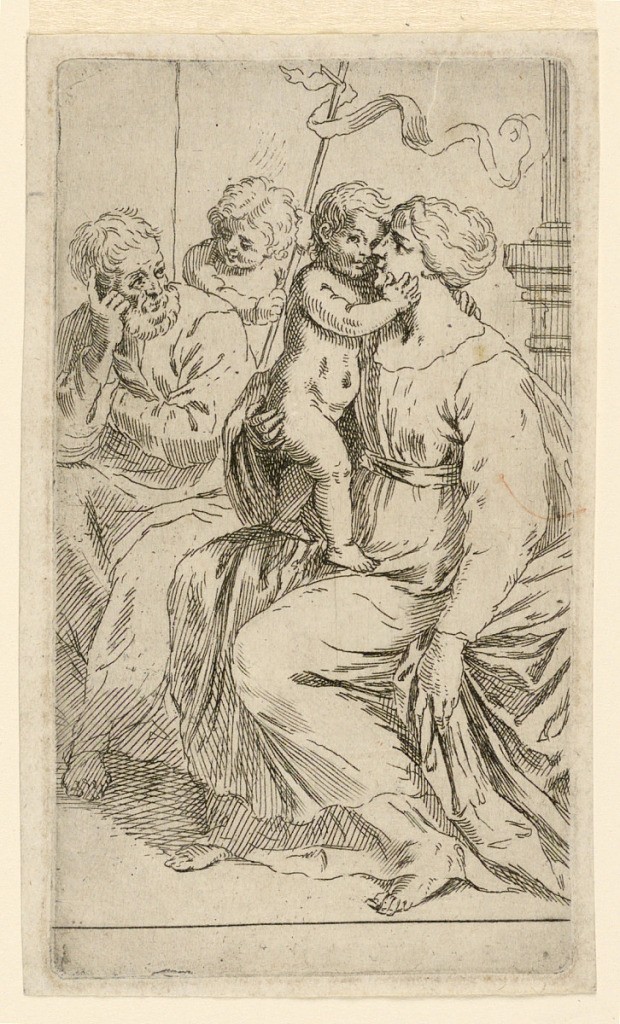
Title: The Holy Family with Saint John
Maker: Simone Cantarini, Italian, 1612 - 1648
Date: after 1648
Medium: Etching on paper
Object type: Print
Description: Reverse of composition of 1931-94-211.